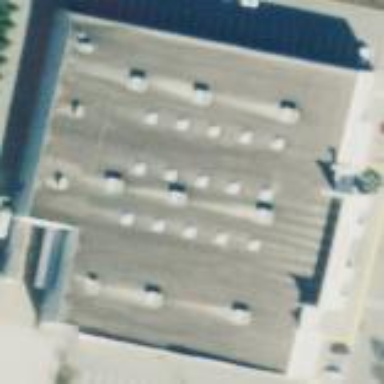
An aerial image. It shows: Retail building.